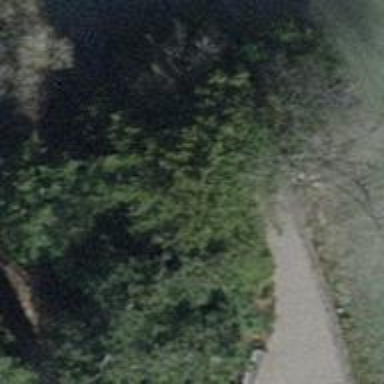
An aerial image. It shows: Bench.